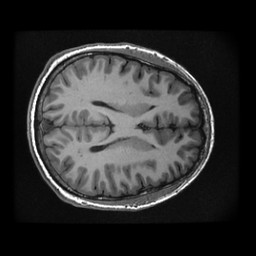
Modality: T1w
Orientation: axial
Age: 25
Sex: male
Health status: healthy
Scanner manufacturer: ge
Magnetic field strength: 3 T
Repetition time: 0.008372 s
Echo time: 0.003112 s